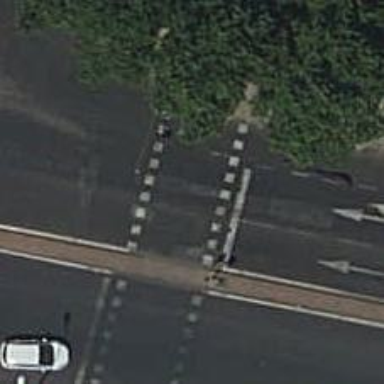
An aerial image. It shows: Zebra crossing with traffic signals.